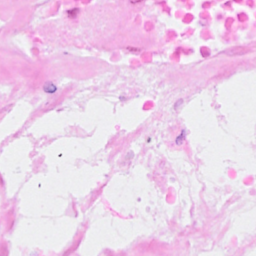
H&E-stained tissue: Breast